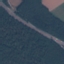
Land use / land cover class: Highway